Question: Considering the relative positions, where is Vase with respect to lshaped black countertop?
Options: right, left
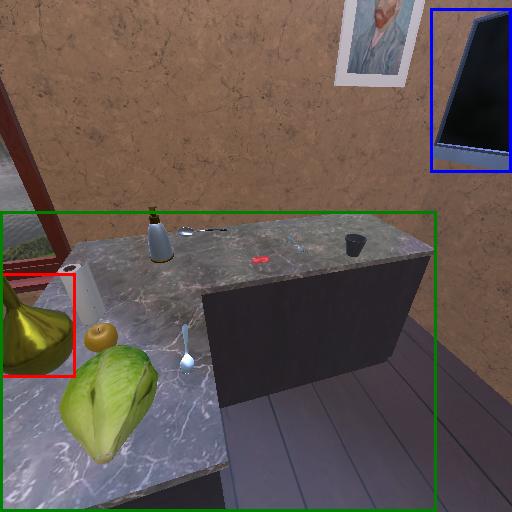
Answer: right